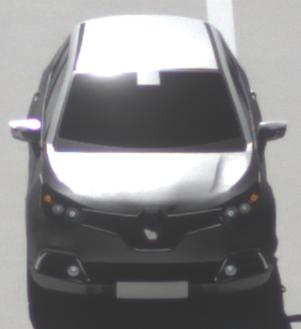
Make: Renault
Model: Captur ENERGY TCe 90
Detailed model: Captur (I)
Model produced from: 2013/06
Model produced until: 2015/05
Doors: 5
Color: gray
Road condition: dry road
Daytime: midday
Contrast: high contrast